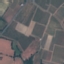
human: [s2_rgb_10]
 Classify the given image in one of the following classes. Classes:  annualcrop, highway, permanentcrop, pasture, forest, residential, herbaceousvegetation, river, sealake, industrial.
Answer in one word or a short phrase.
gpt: PermanentCrop